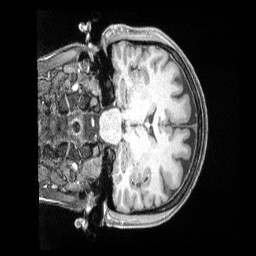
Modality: T1w
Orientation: coronal
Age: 38
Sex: female
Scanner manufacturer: siemens
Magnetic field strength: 3 T
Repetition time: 2 s
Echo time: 0.00211 s